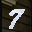
Label: 7